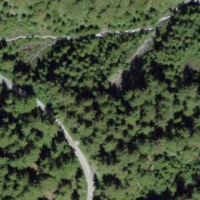
EUNIS habitat code: 41
Species observed at this site:
Neottia ovata